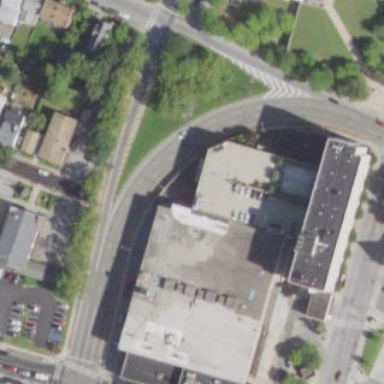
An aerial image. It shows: Civic building.